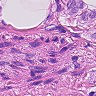
Metastatic tissue present: yes